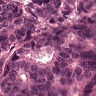
Metastatic tissue present: yes